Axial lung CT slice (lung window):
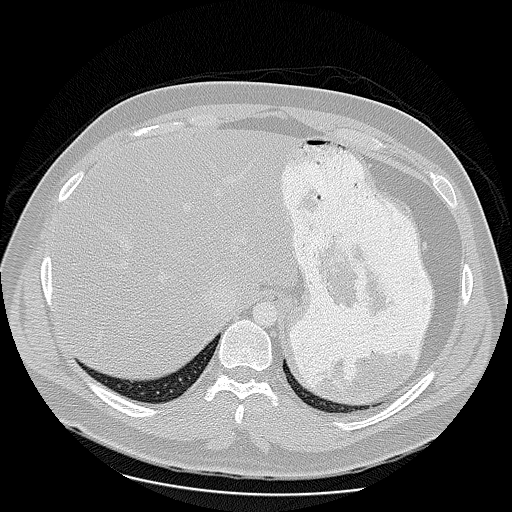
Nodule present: no